Question: Have a look at this image for example (just a random image of scattered points from image search):

<URL>
You'll see the locations with blue points. Let's say the blue represents what I'm looking for. But I want to find the coordinates where there is the most blue. Meaning the most dense or center of most points (in the picture, it would approximate [.5, .5]).
If I have an arrayList of each and every blue point (x,y coordinates), then how do I use those points to find the center/most dense area of those points?
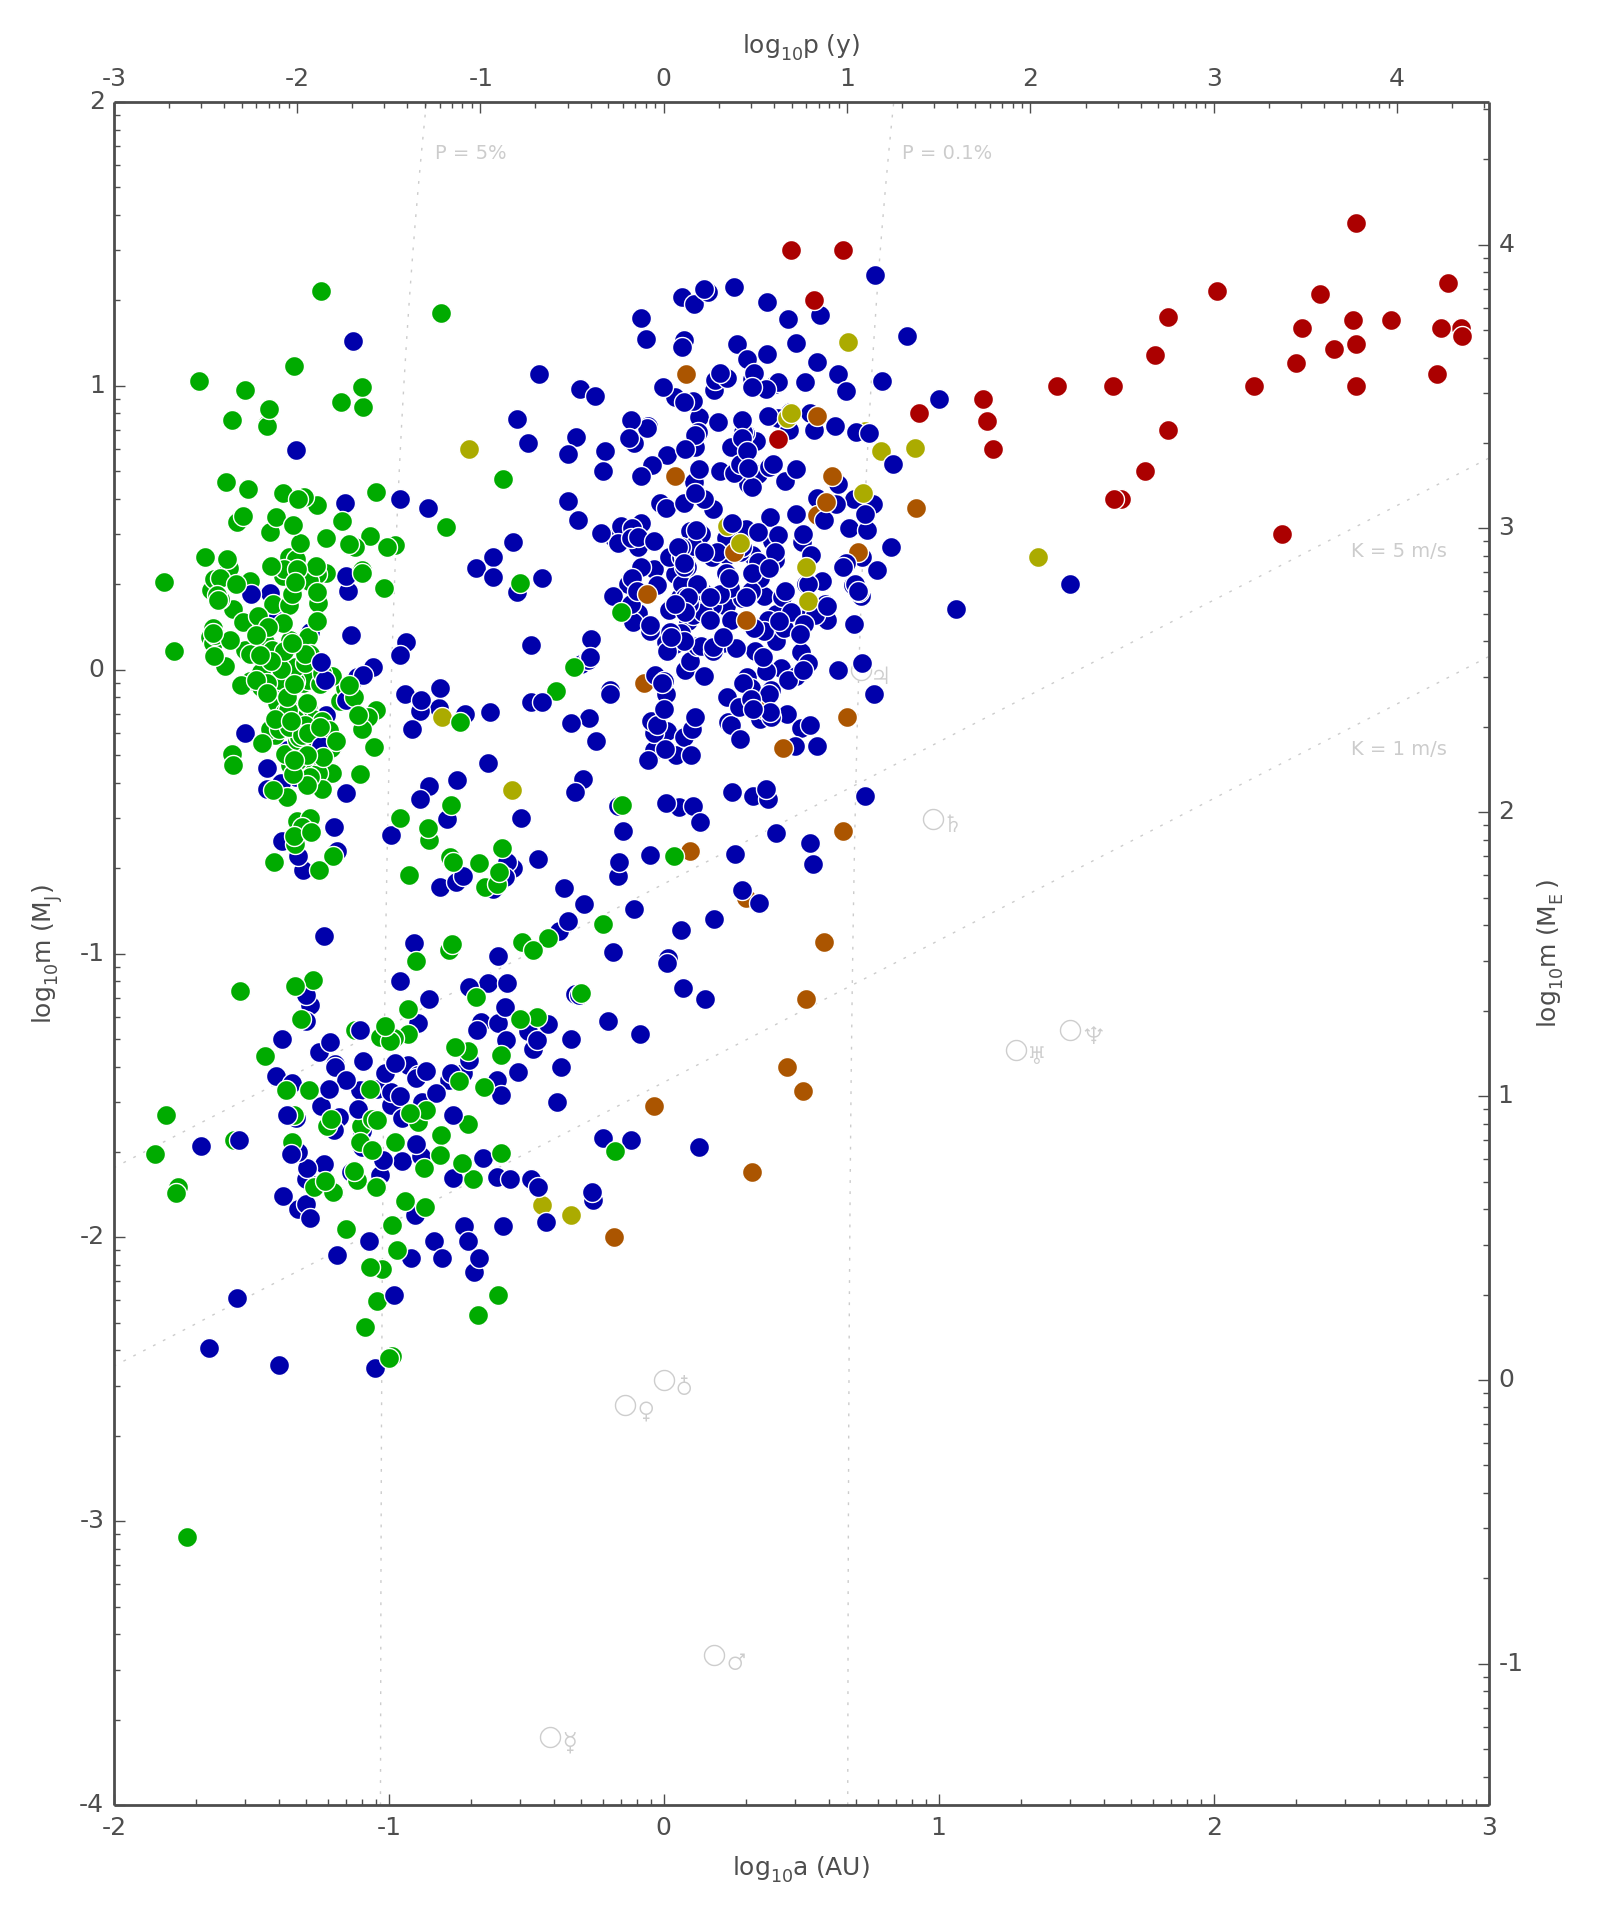
Answer: There are several options, dependent on what precisely you need. The simplest would be the <URL>: You sum all points up and divide by their number. Getting the area is complicated, because at first you have to come up with a definition of "dense". One option would be: For each point P, find the 7 nearest neighbors N_P1...N_P7. The point P where the 7th neighbor has the smallest distance |P-N_P7| is the point with the highest density around it and you pick P as center. You can replace that 7 with any number that works for you. You could even replace it with some parameter from your data set, say 1/3 of the total number of points.